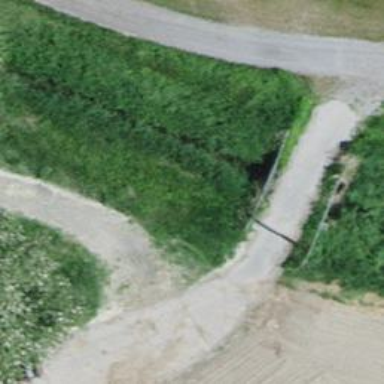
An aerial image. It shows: Ditch in the surroundings.